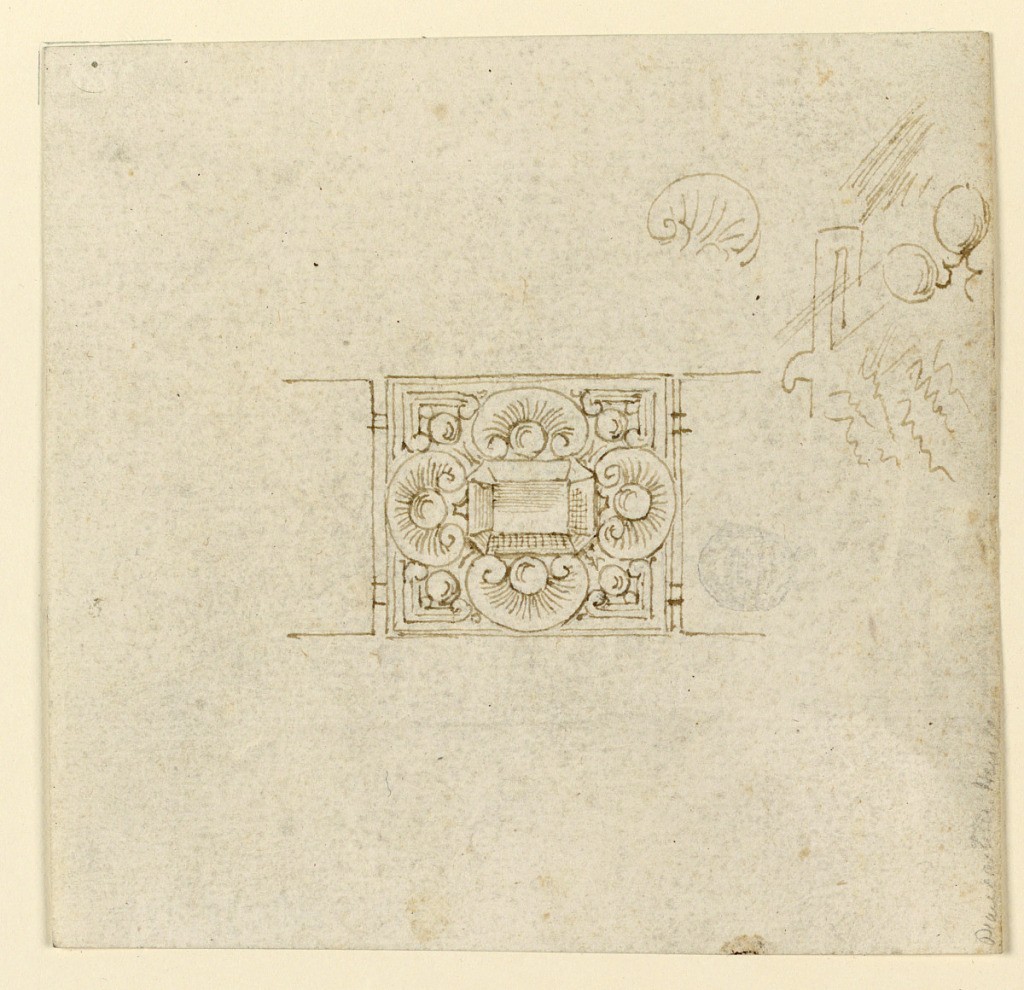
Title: Design for Bracelet
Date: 16th century
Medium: Pen and sepia on paper
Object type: Drawing
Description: An oblong containing an octagonal diamond, surrounded by shell-‪ like volute with a round diamond on each side. The corners are filled by volutes, containing round diamonds. At left, some sketching with a pen.